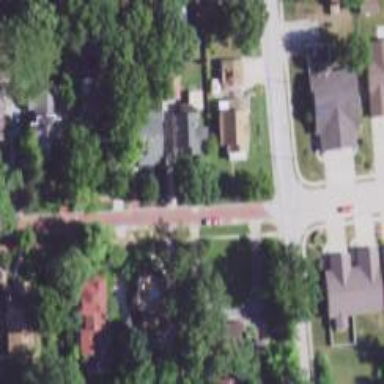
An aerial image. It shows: Residential road.